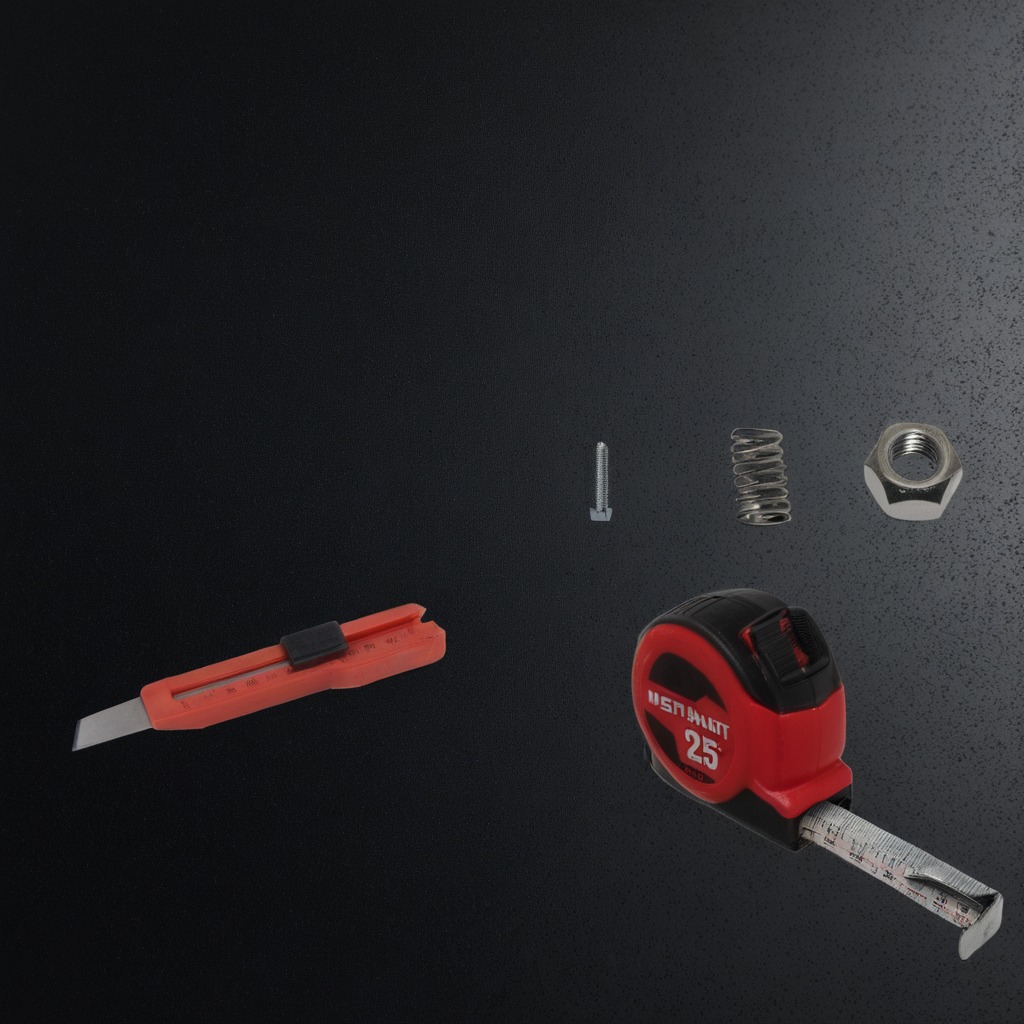
A utility knife and a measuring tape are lying on the clean granite tabletop inside a workshop at night dim ambient light soft shadows worn but beneath the mat.